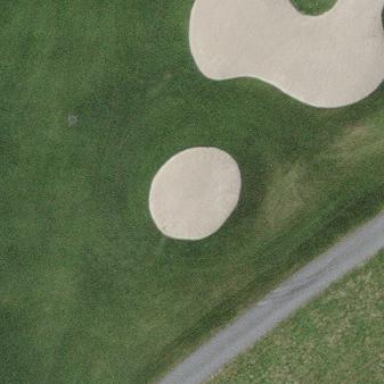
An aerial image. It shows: Golf bunker filled with sandy terrain.